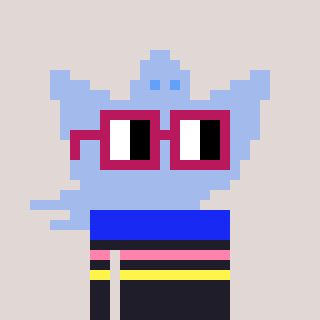
a pixel art character with square dark red glasses, a ghost-B-shaped head and a grayscale-colored body on a warm background